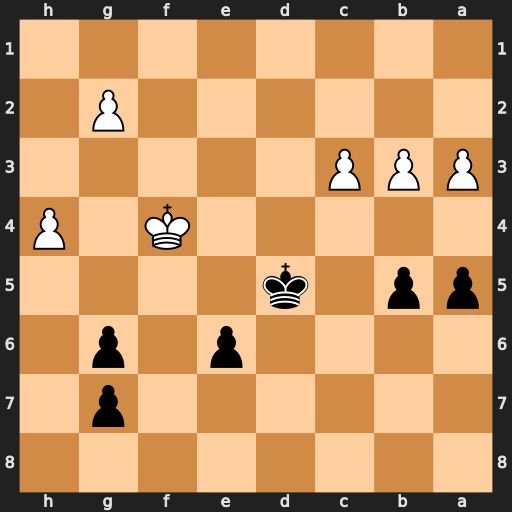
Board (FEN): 8/6p1/4p1p1/pp1k4/5K1P/PPP5/6P1/8
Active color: b
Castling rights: -
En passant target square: -
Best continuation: a4 bxa4 bxa4